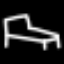
Label: bed